Interaction volume radius: 5 \u00c5
Interaction volume height: 25 \u00c5
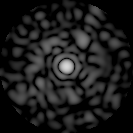
Disorder parameter: 0.8095